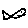
Label: fish